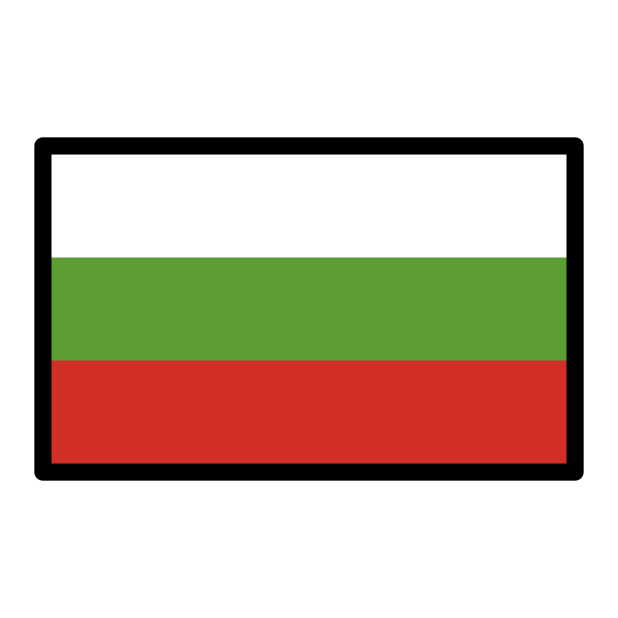
flag: Bulgaria